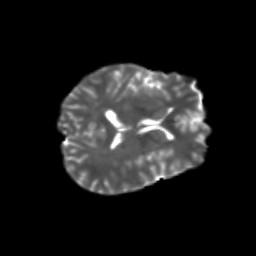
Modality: T2w
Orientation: axial
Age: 26
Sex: male
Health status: healthy
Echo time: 0.074 s